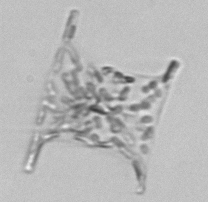
Label: Eucampia